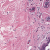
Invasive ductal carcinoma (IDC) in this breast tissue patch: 0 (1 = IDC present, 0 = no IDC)